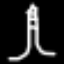
Label: The Eiffel Tower